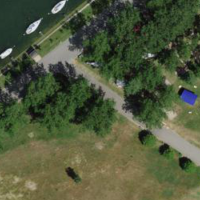
EUNIS habitat code: 53
Species observed at this site:
Cardamine pratensis
Sedum acre